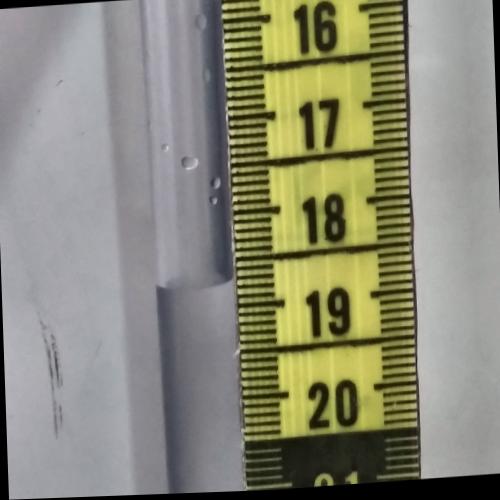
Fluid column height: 18.7 cm